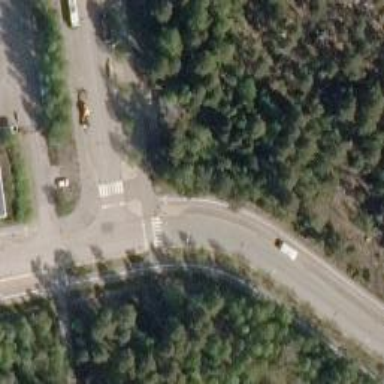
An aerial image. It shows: Asphalt cycleway with crossing.